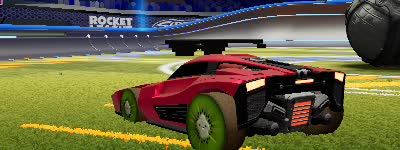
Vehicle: breakout